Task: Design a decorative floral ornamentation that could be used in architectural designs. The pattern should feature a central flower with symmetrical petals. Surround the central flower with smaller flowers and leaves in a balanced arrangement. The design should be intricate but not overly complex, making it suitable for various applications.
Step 924:
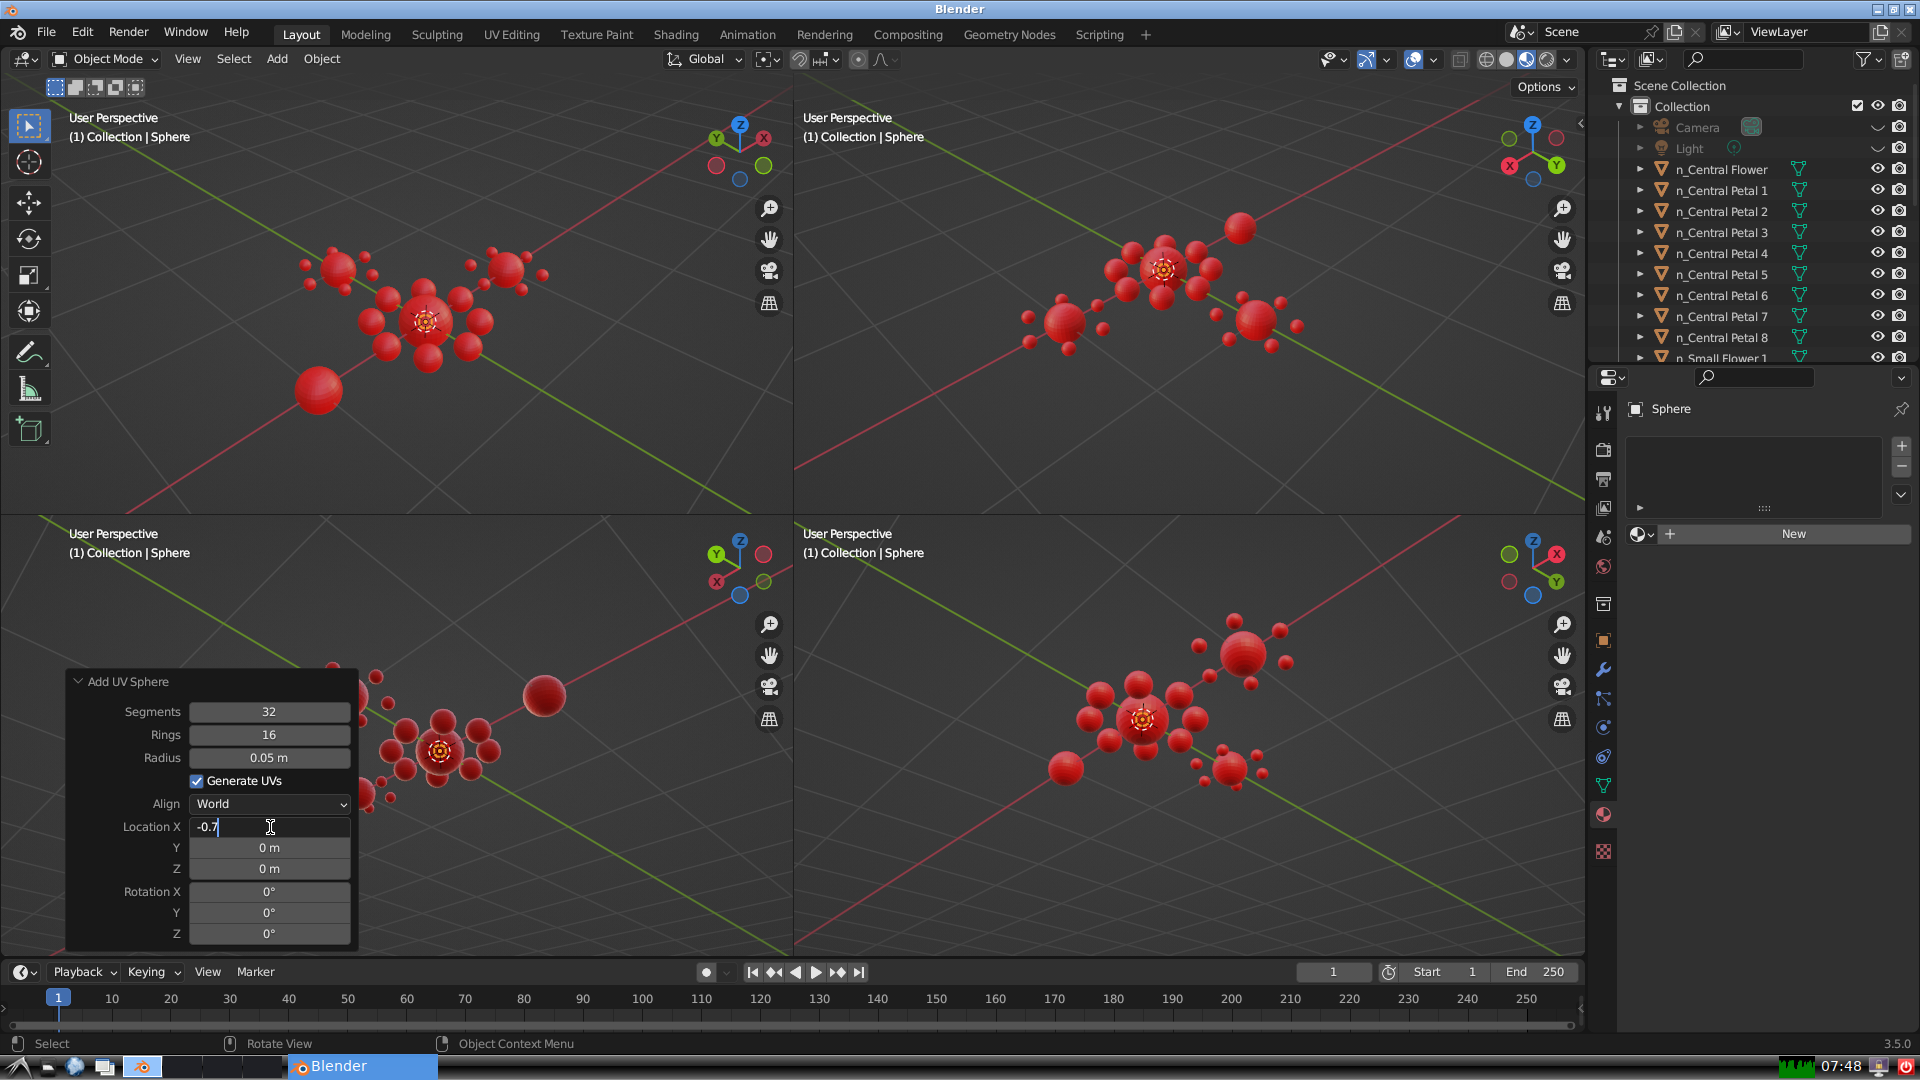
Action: {"key_press": ['Return']}